Interaction volume radius: 5 \u00c5
Interaction volume height: 20 \u00c5
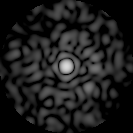
Disorder parameter: 0.8442